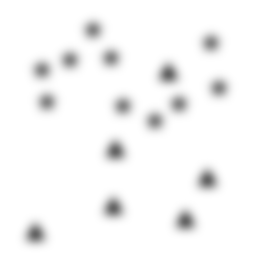
Squares: 0
Triangles: 6
Stars: 10
Total shapes: 16